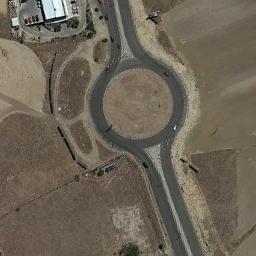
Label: roundabout